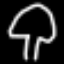
Label: mushroom